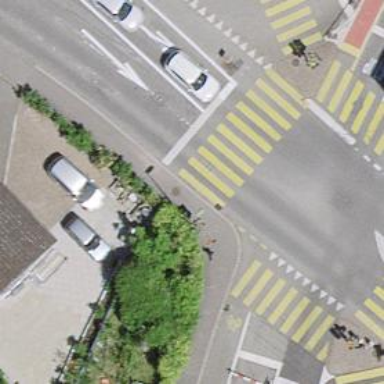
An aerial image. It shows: Crossing with traffic signals.